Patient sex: M
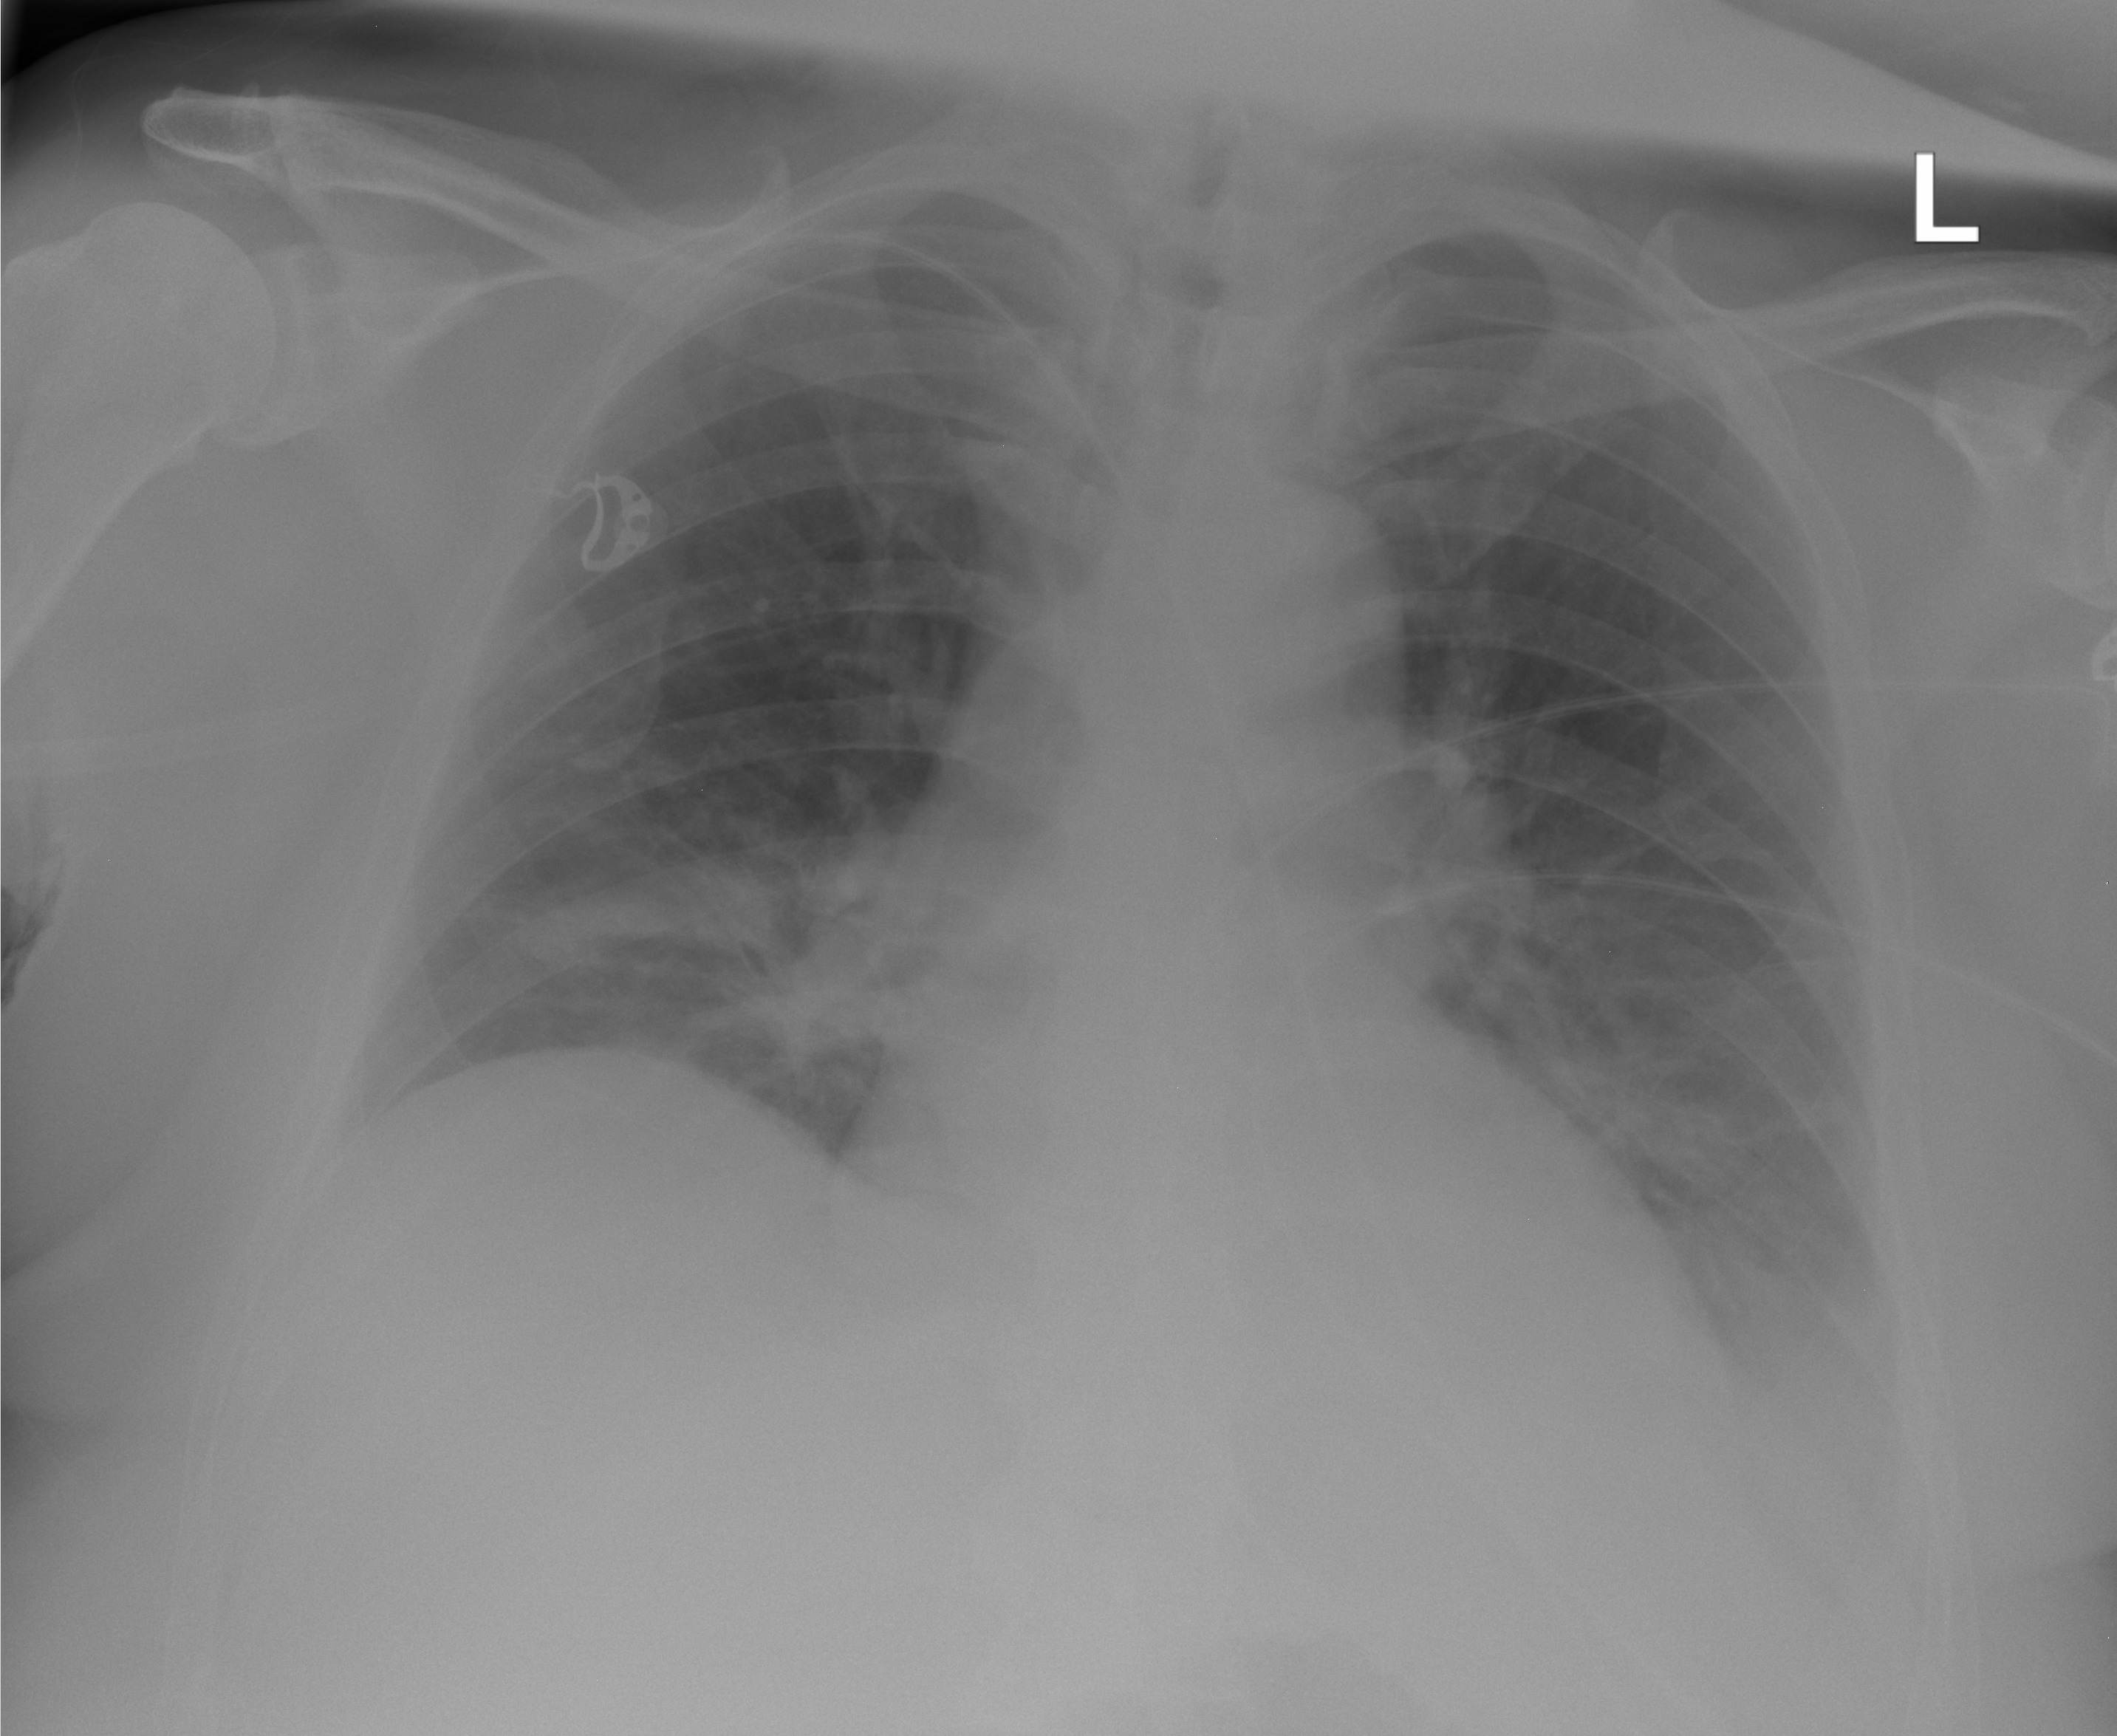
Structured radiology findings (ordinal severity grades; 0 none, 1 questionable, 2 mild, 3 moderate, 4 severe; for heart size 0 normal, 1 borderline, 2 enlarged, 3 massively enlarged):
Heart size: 2
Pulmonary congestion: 2
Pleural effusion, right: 0
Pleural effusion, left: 2
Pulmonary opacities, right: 0
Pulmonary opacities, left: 0
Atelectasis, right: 2
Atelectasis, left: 2